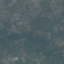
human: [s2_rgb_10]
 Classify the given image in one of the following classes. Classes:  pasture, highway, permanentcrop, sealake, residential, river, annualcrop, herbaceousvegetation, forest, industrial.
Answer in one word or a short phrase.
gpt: HerbaceousVegetation